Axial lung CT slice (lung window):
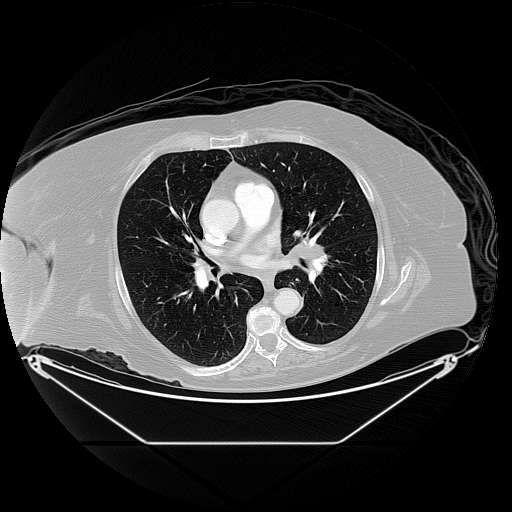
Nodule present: no